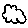
Label: cloud